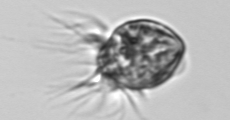
Label: Strombidium_morphotype1